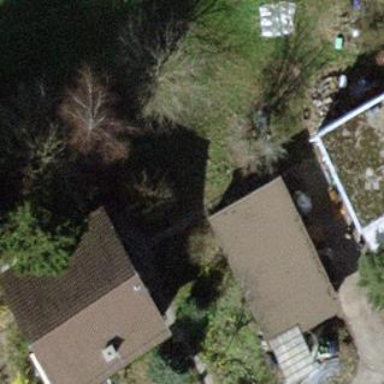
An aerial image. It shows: Detached building with gabled roof.